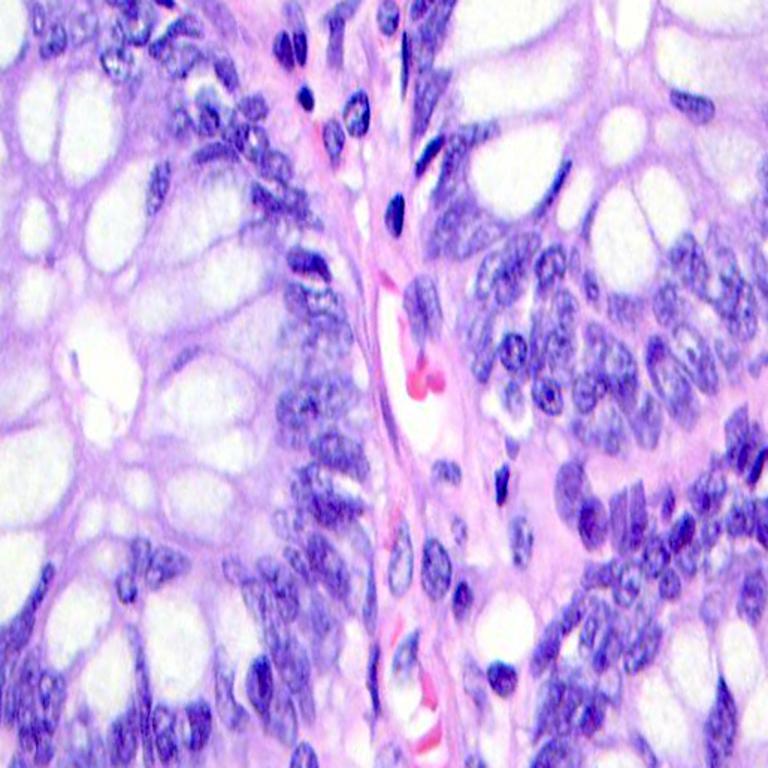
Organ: colon
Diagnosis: benign